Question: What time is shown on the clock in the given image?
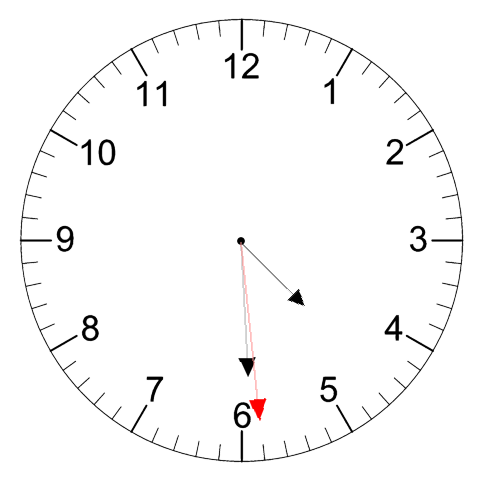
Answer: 04:29:29